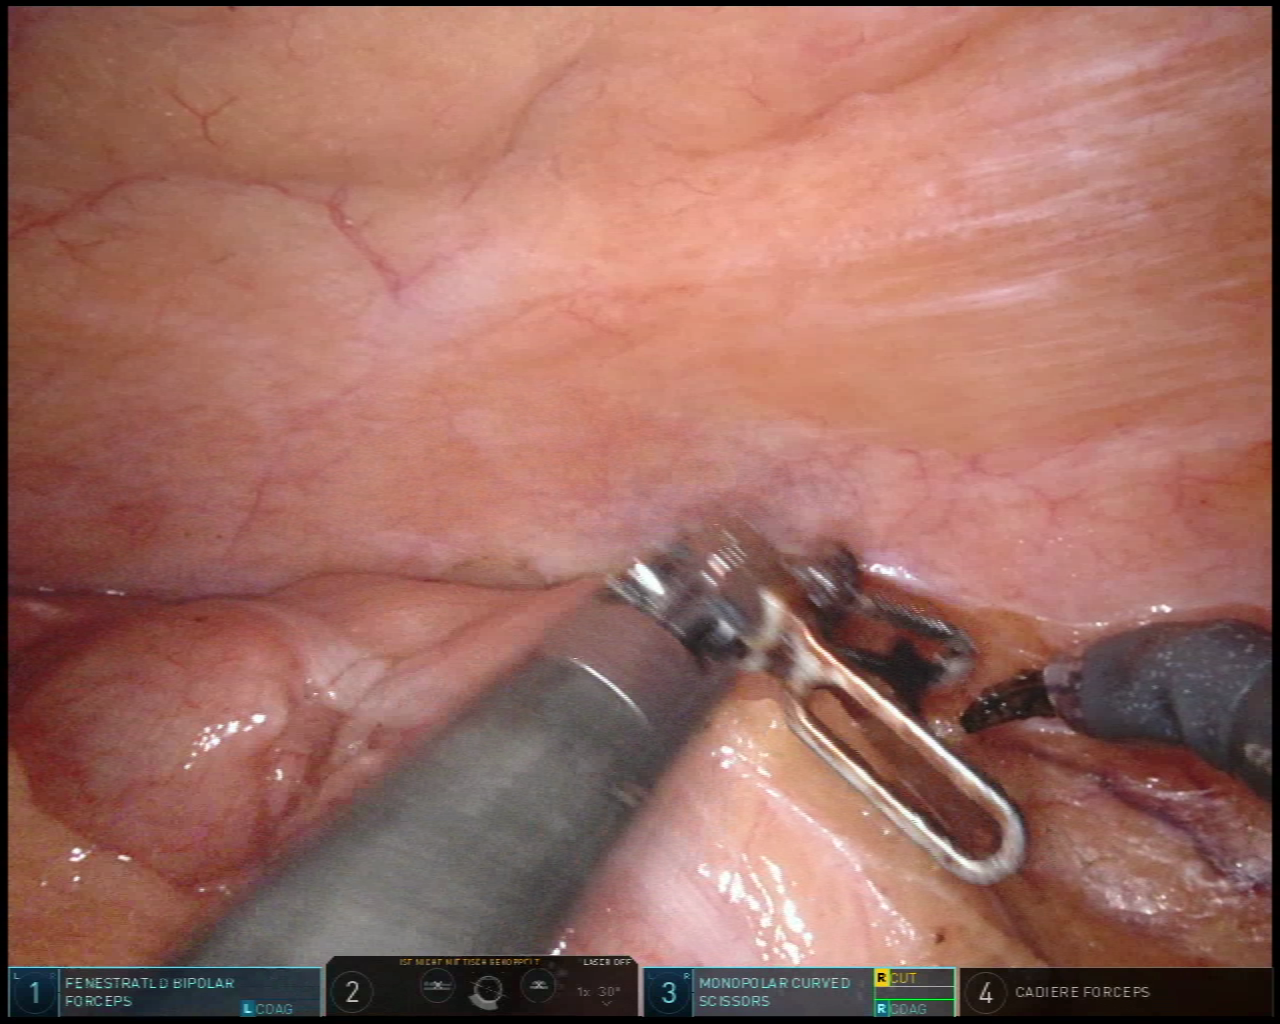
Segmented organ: abdominal_wall
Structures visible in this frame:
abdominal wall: yes
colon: yes
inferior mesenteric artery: no
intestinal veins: no
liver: no
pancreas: no
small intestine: no
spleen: no
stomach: no
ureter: no
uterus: no
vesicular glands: no